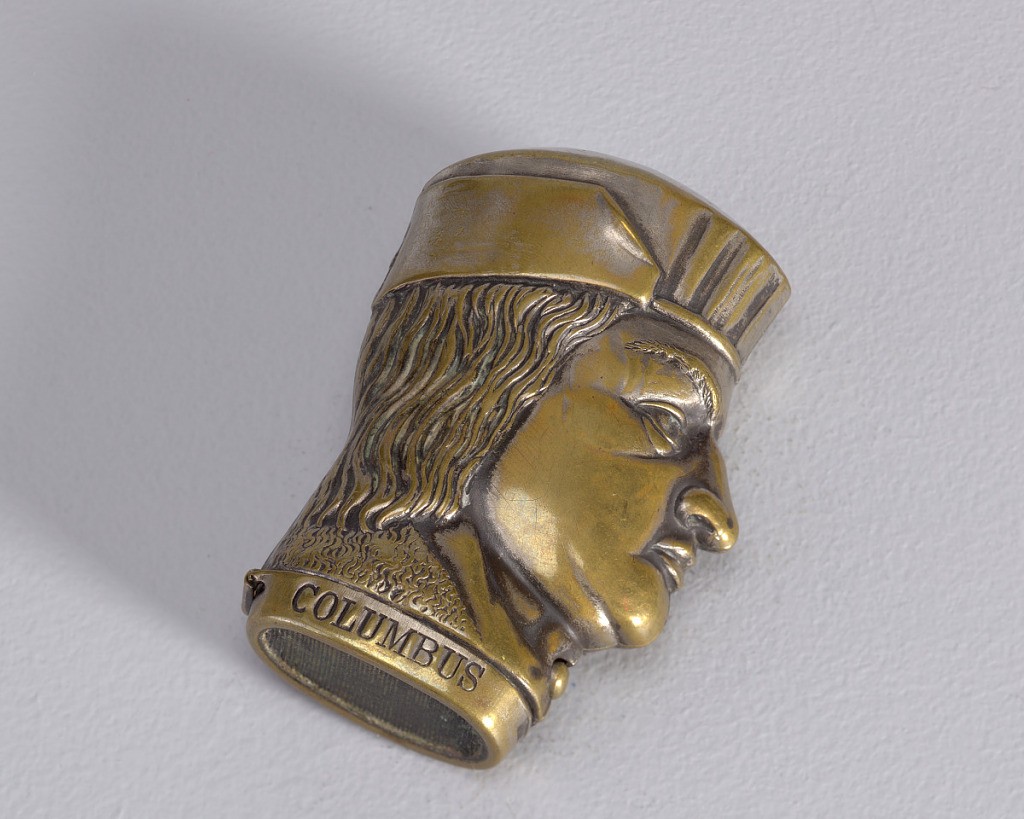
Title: Christopher Columbus
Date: patented 1892
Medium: Plated brass
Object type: Matchsafe
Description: In the shape of Christopher Columbus' head in profile, identical on reverse. Lid, hinged on side, flips open at bottom when button on neck is depressed,  inscribed "Columbus" on one side of lid, "Pat.d. Oct.25, '92" on reverse side. Striker on bottom of lid.